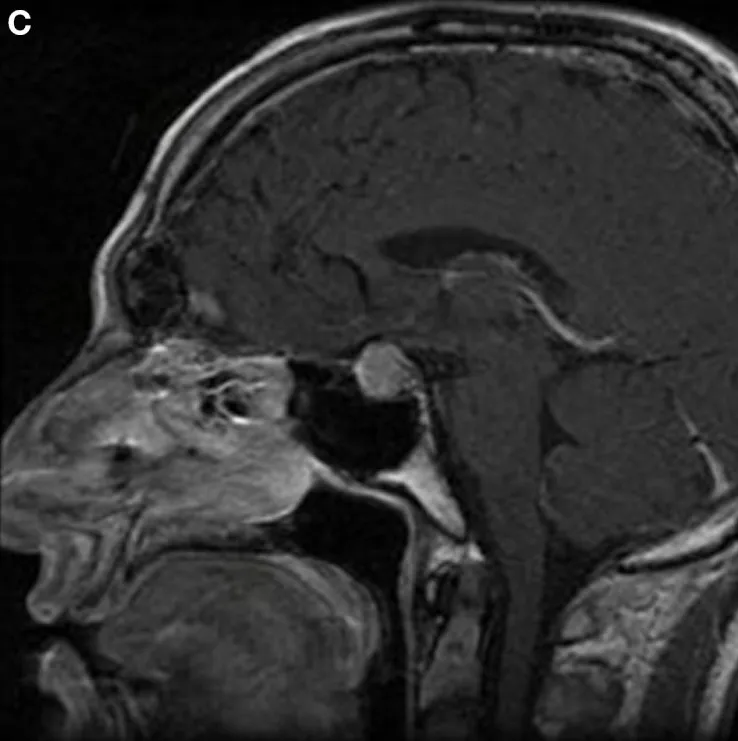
Brain magnetic resonance imaging (MRI) sections. Brain MRI, showing a homogenous and diffuse pituitary enlargement of up to 1.1 cm, which extended to the suprasellar region and contacted the optic chiasm, blurring of the pituitary stalk, absence of clear differentiation between the anterior and posterior lobes, and no signs of hemorrhage or adenomas. Sagittal T1-weighted after gadolinium.
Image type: radiology (mri)